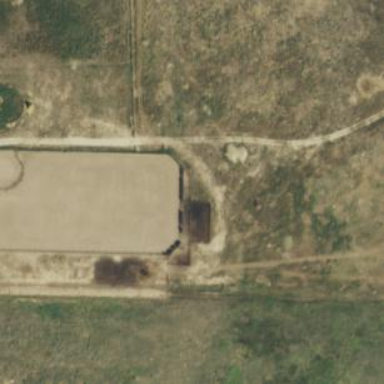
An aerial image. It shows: Unpaved equestrian pitch enclosed by fence.